Question: How is the 'or' separator below made? is it an image used in the section header?

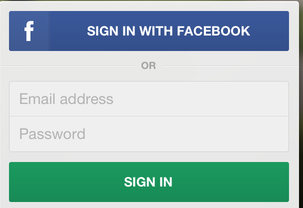
Answer: if that's really done with a table view, then it's done via a delegate method of <URL>.